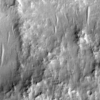
Label: not_dusty